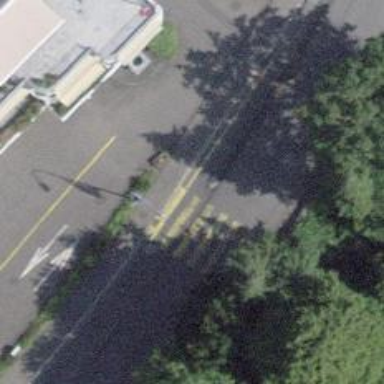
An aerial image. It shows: Uncontrolled zebra crossing with notable zebra markings.